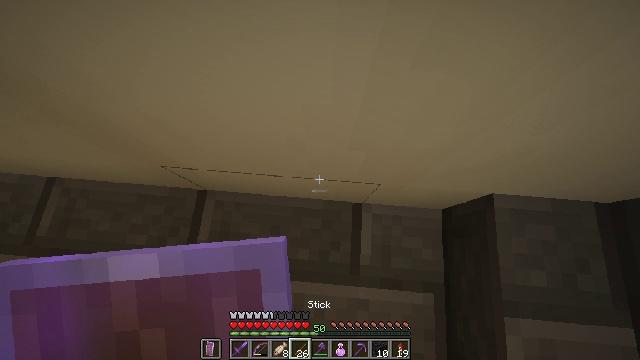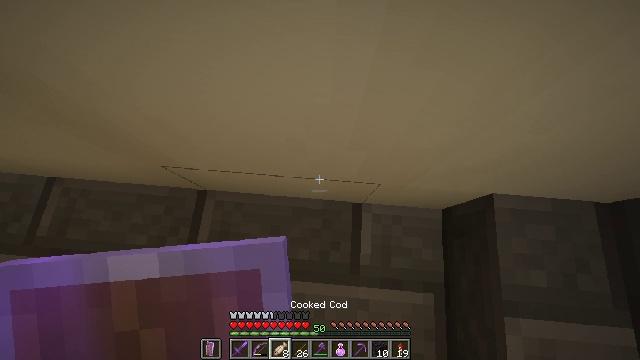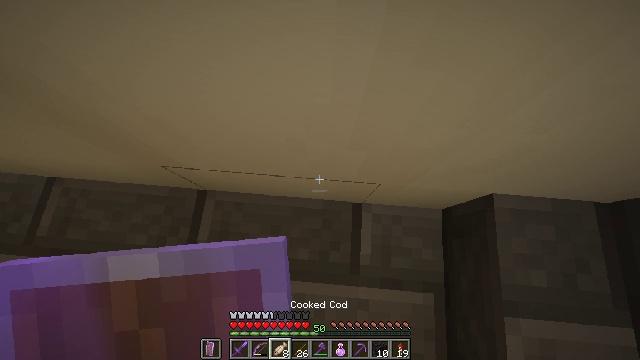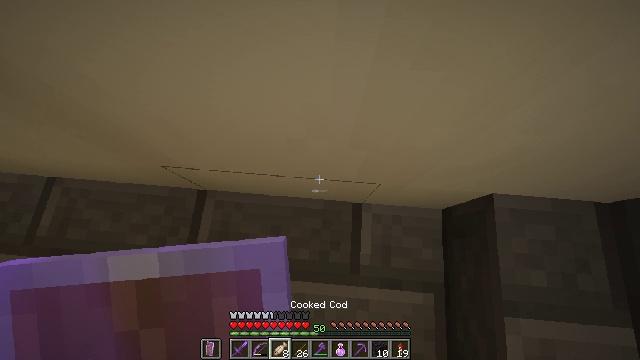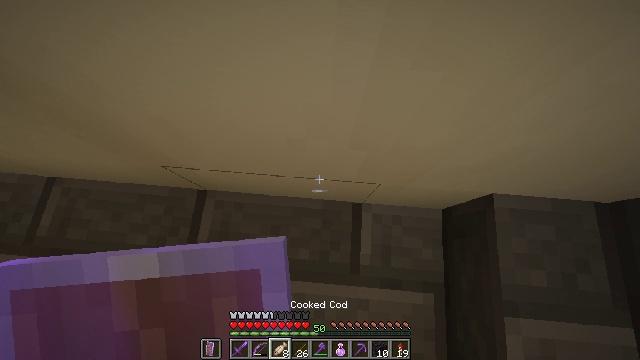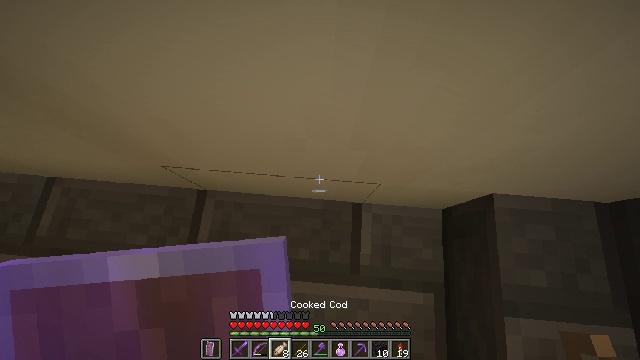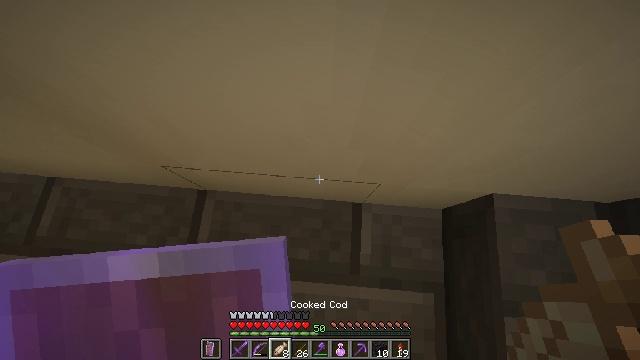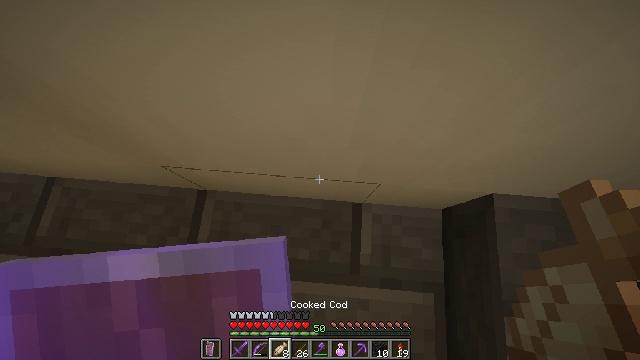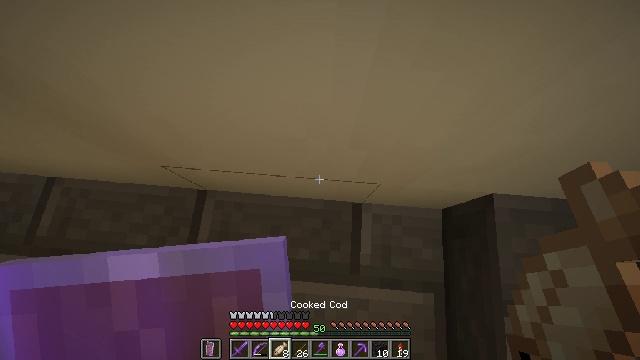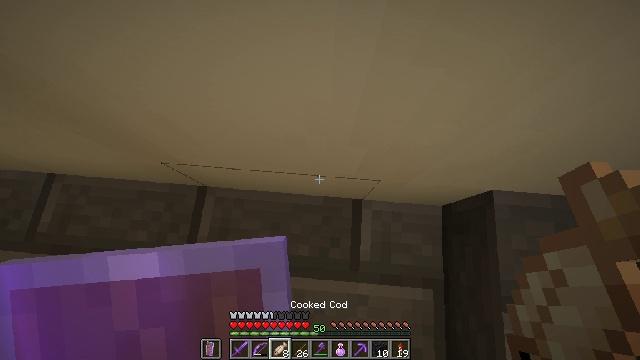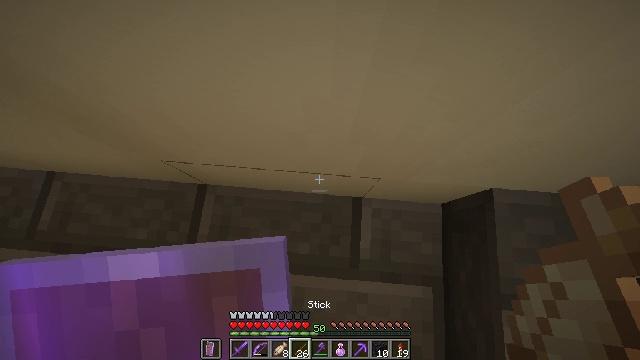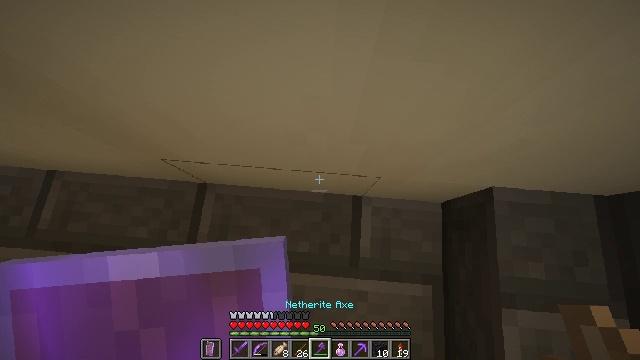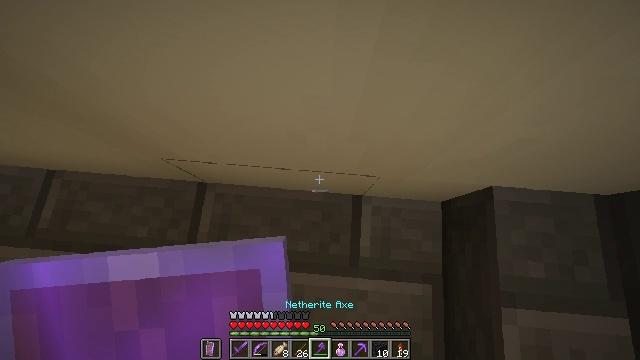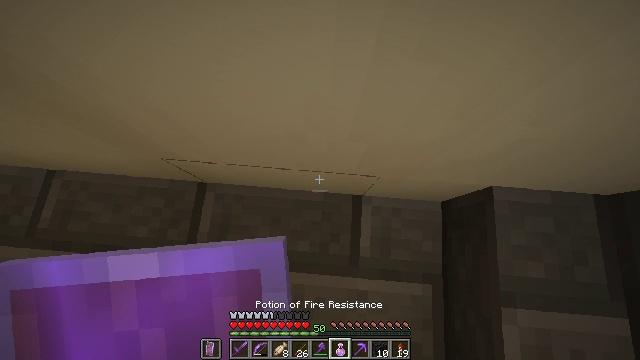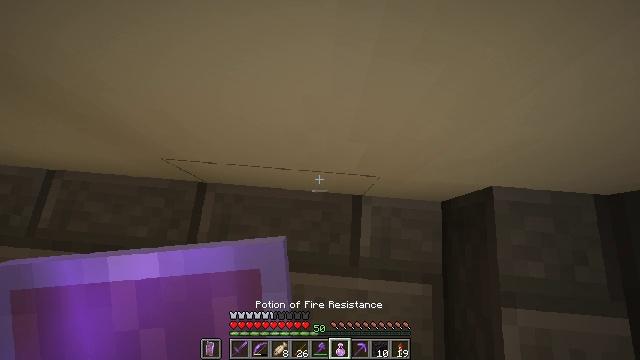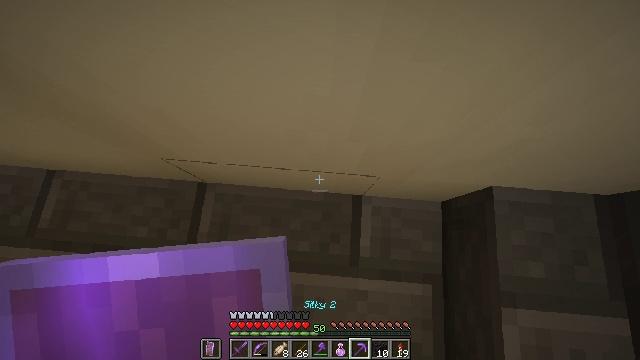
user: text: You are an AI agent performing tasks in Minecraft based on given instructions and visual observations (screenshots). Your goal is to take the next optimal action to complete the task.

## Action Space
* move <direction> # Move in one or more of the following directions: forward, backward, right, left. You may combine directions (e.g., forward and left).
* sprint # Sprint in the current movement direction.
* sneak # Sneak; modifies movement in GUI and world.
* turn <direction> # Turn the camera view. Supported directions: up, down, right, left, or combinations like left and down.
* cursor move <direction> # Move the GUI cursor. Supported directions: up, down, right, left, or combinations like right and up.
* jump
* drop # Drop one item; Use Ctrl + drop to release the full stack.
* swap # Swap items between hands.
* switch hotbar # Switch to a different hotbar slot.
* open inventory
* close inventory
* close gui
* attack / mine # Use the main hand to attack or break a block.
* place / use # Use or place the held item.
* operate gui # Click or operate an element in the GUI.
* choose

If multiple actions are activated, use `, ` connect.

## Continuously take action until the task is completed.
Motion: motion action
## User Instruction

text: Break the stone brick slab to recycle it.
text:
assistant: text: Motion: no_op
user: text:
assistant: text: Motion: no_op
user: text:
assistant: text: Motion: no_op
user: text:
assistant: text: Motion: no_op
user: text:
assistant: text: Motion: no_op
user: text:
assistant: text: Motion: no_op
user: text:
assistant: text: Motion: no_op
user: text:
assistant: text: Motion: no_op
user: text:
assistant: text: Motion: no_op
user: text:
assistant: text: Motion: no_op
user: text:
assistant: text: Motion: no_op
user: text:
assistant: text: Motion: no_op
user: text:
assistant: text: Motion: no_op
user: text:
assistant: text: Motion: no_op
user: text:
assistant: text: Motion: no_op
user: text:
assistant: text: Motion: no_op
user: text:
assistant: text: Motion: no_op
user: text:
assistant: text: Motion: no_op
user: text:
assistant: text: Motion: no_op
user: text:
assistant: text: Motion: no_op
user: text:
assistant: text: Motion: turn down
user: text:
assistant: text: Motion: turn down
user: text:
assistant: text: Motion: turn down
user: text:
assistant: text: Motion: turn down
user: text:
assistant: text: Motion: move back
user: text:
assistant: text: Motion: move back
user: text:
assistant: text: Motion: no_op
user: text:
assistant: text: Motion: no_op
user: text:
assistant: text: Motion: turn up
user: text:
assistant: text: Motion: turn up